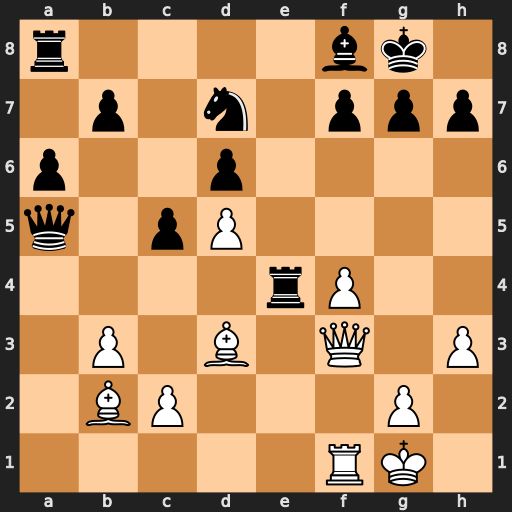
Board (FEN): r4bk1/1p1n1ppp/p2p4/q1pP4/4rP2/1P1B1Q1P/1BP3P1/5RK1
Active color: w
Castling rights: -
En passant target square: -
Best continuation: Qxe4 g6 f5